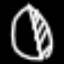
Label: leaf